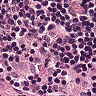
Metastatic tissue present: no